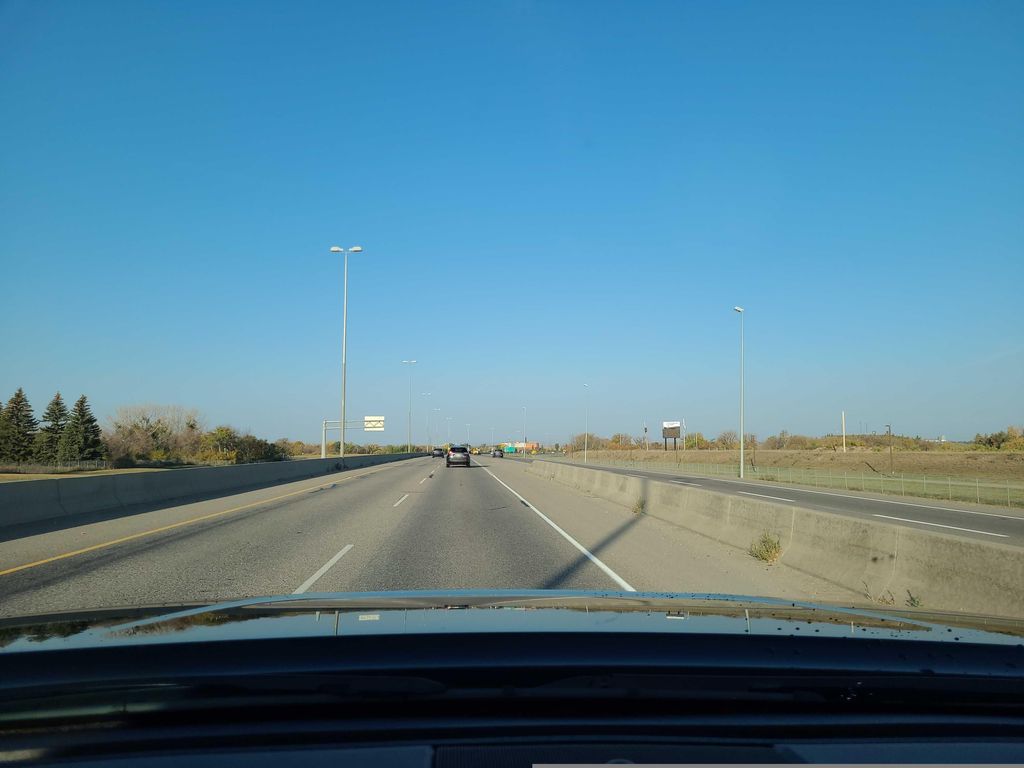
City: saskatoon